Field crop: tomato
Growth stage: 2
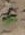
Species: solanum